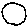
Label: circle